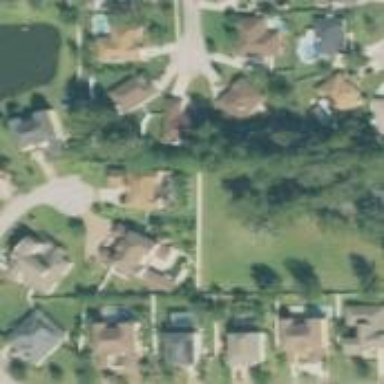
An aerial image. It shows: Neighborhood.